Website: walmart
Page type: customer-info-address
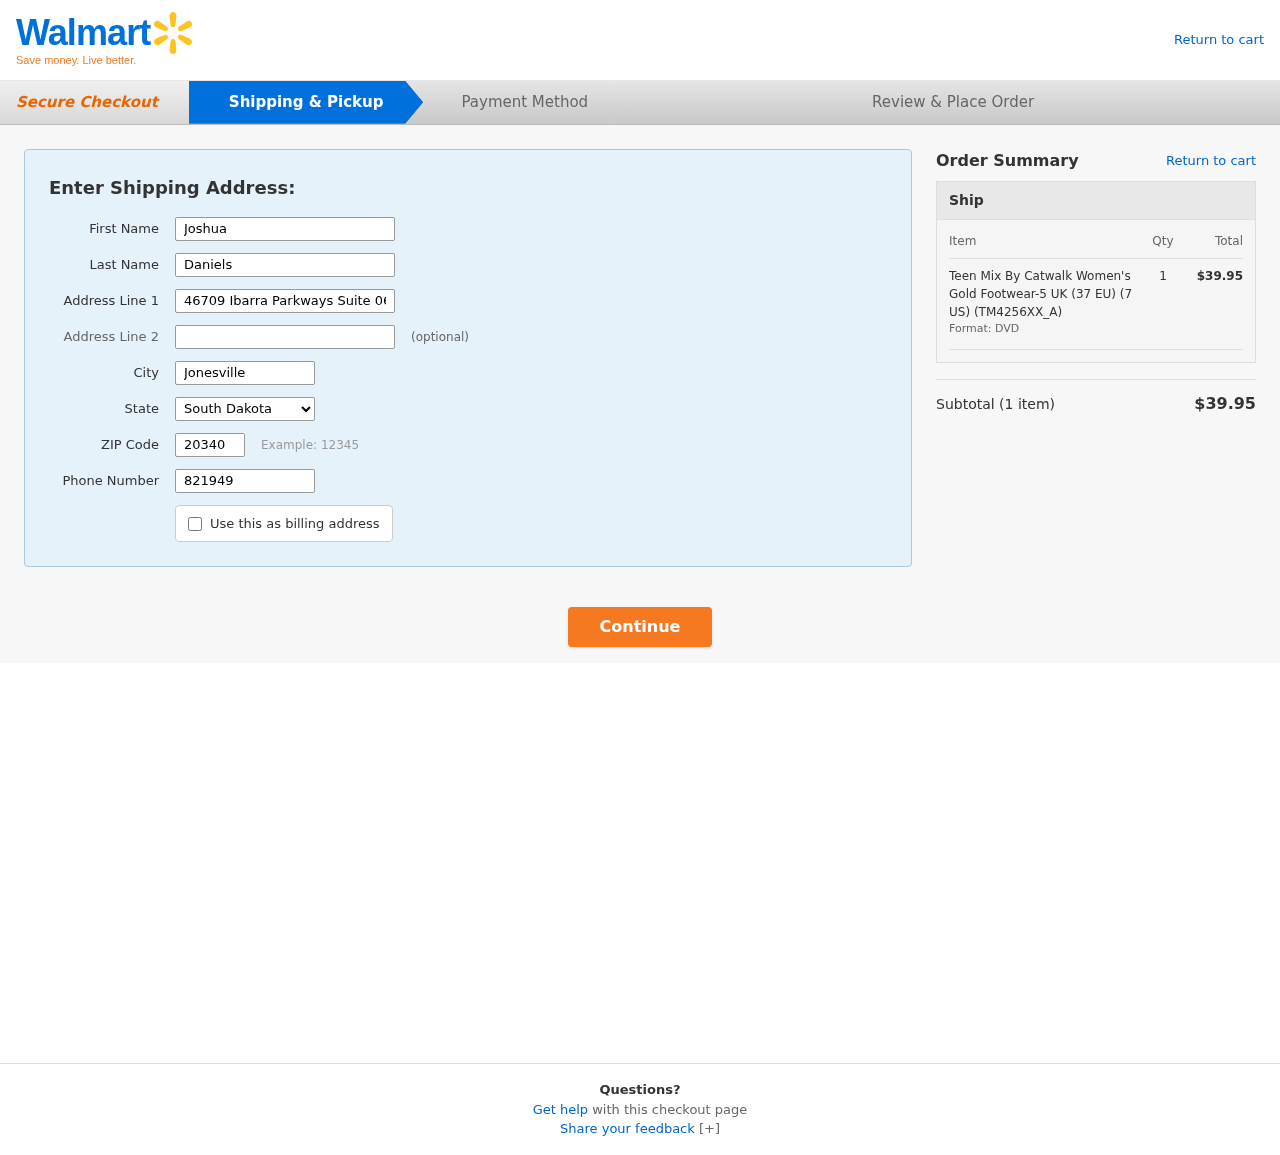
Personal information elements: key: PII_CITY
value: Jonesville
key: PII_FIRSTNAME
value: Joshua
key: PII_LASTNAME
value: Daniels
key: PII_PHONE
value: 8219491228
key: PII_POSTCODE
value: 20340
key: PII_STATE
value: South Dakota
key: PII_STREET
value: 46709 Ibarra Parkways Suite 061
Product elements: key: PRODUCT1_NAME
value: Teen Mix By Catwalk Women's Gold Footwear-5 UK (37 EU) (7 US) (TM4256XX_A)
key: PRODUCT1_QUANTITY
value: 1
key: PRODUCT1_LINE_TOTAL
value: $39.95
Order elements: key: ORDER_NUM_ITEMS
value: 1
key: ORDER_SUBTOTAL
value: $39.95